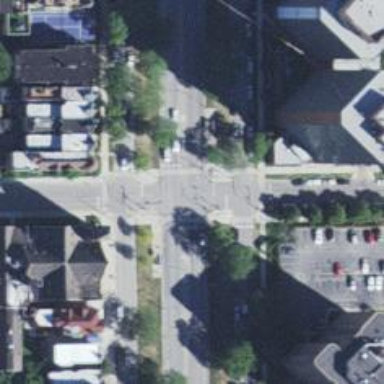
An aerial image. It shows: Footway that serves as traffic island.